Question: I use matplotlib 'pcolormesh' plots with colorbars, apply rasterization to the plots and colorbars in order to reduce the file size and save the figure as a PDF file. Thereby I noticed, that after rasterization the color-area itself shifts a bit with respect to the axes towards up and left, so that a white stripe at the lower and right edge of the plot appears. Same happens to the colorbar, which I found even worse: with thin colorbars, the white stripe is very obvious and disturbing. Is there a way to avoid this behaviour of rasterized plots and to keep the rasterized area at the same place as before rasterization?
I tried to play around with 'rasterization_zorder' and 'zorder settings'. It helped a bit with the 'pcolormesh' plots (the lower white stripe disappeared), but I found no way to apply it to the 'colorbar'.
Down there is a simple example with four plots demonstrating the problem. Please zoom in into the PDF file at the lower right edges of the plots to see what I mean.
'''
import numpy as np
import matplotlib.pyplot as plt
d = np.arange(100).reshape(10, 10)
myfig = plt.figure(figsize=(5, 5))
'''plot 1, no rasterization'''
ax1 = plt.subplot(221)
plot1 = ax1.pcolormesh(d)
cbar1 = plt.colorbar(plot1)
ax1.set_title("no rasterization", fontsize = 10)
'''plot 2, main plot rasterized, colorbar not'''
ax2 = plt.subplot(222)
plot2 = ax2.pcolormesh(d, rasterized=True)
cbar2 = plt.colorbar(plot2)
ax2.set_title("plot rasterized", fontsize = 10)
'''plot 3, main plot and colorbar rasterized'''
ax3 = plt.subplot(223)
plot3 = ax3.pcolormesh(d, rasterized=True)
cbar3 = plt.colorbar(plot3)
cbar3.solids.set_rasterized(True) # !!!!!!!!
ax3.set_title("plot and cbar rasterized", fontsize = 10)
'''plot 4, whole axes of main plot and colorbar rasterized, attempt to use rasterization_zorder'''
ax4 = plt.subplot(224)
ax4.set_rasterization_zorder(-10)
plot4 = ax4.pcolormesh(d, zorder=-20)
'''colorbarbar gets its own axis'''
from mpl_toolkits.axes_grid1.inset_locator import inset_axes
ax_cbar4 = inset_axes(ax4, width="3%", height="100%", loc=6)
ax_cbar4.set_rasterization_zorder(-10)
locator_ax_cbar4 =ax_cbar4.get_axes_locator()
locator_ax_cbar4.set_bbox_to_anchor ((1.0, 0 , 1, 1), ax4.transAxes)
cbar4=plt.colorbar(plot4, cax=ax_cbar4)
#cbar4.solids.set_rasterization_zorder(-10) # ---> NOT WORKING
cbar4.solids.set_rasterized(True)
ax4.set_title("axes rasterized and zorder changed", fontsize = 10)
plt.savefig("D:/test_rasterization_3plots.pdf", dpi=150)
print 'pdf file saved'
plt.show()
'''

Any suggestions will be appreciated!
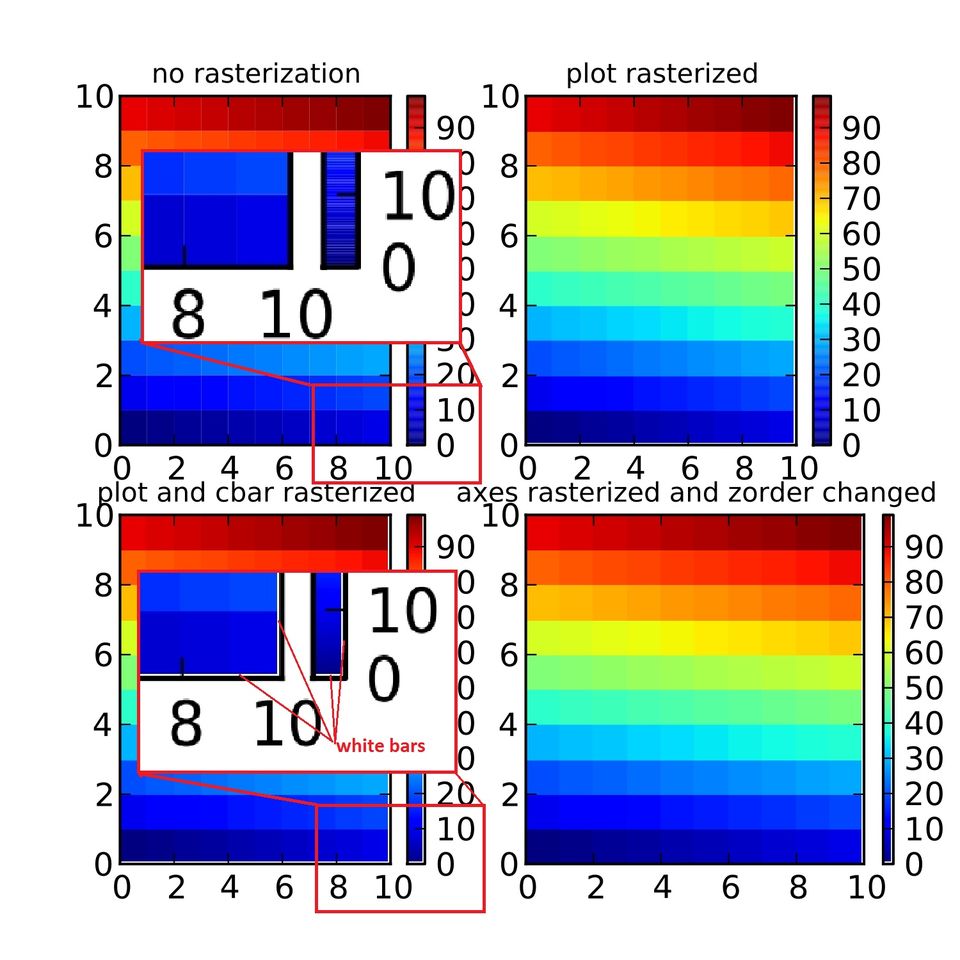
Answer: This is a bug that was fixed someplace between 1.2.0 and 1.2.1 ( maybe this one: <URL>.
The simplest solution is to upgrade to 1.2.1 or higher.